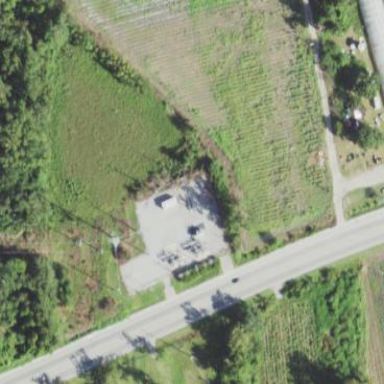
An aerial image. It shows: There is distribution substation enclosed by fence.